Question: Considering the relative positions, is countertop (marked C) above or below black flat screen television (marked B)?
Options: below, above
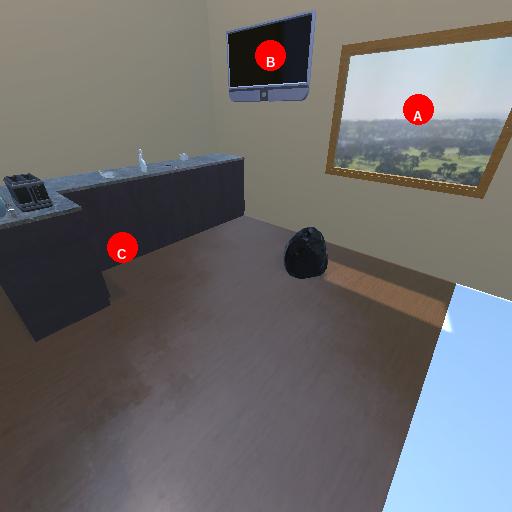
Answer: below